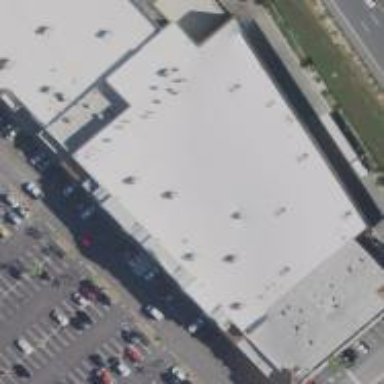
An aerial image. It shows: Supermarket.